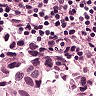
Metastatic tissue present: yes